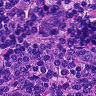
Metastatic tissue present: no